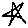
Label: star